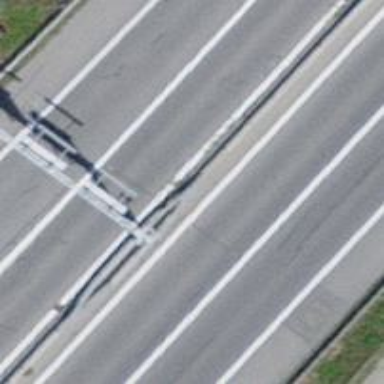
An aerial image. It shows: Gantry structure.